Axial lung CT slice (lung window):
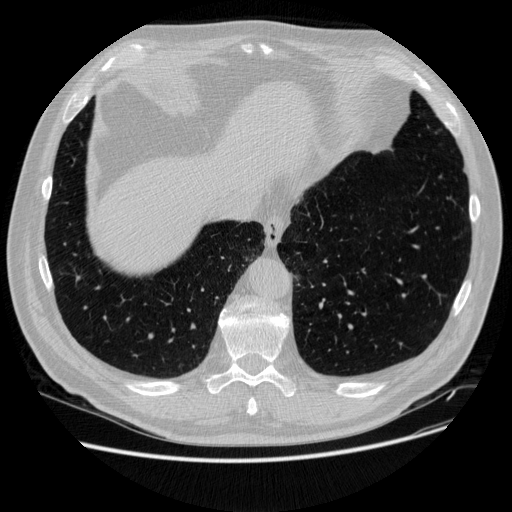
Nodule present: no